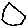
Label: hexagon